Field crop: tomato
Growth stage: 1
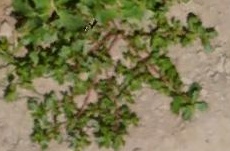
Species: portulaca